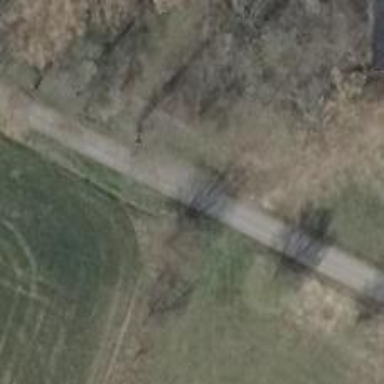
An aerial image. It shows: Unclassified road with asphalt surface. It is bicycle road.